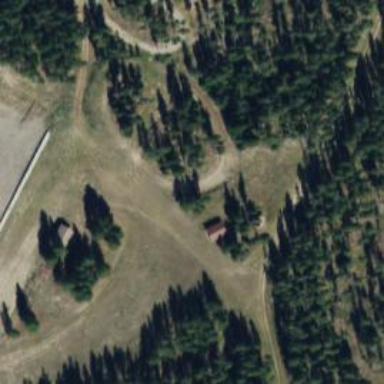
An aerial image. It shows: Nordic skiing trail groomed for classic and skating techniques.